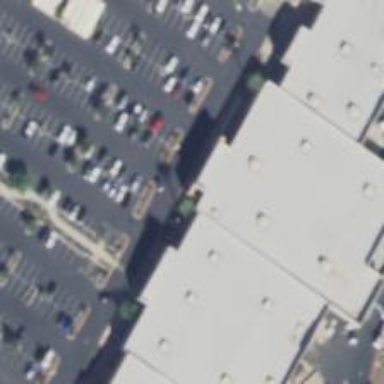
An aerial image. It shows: Building.